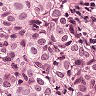
Metastatic tissue present: yes